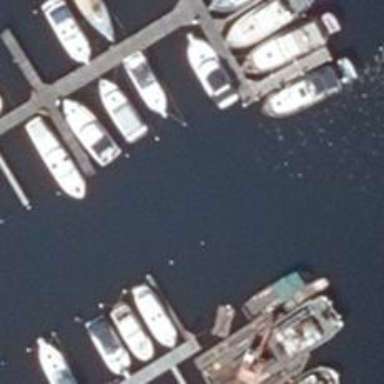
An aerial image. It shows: Marina on leisure land.